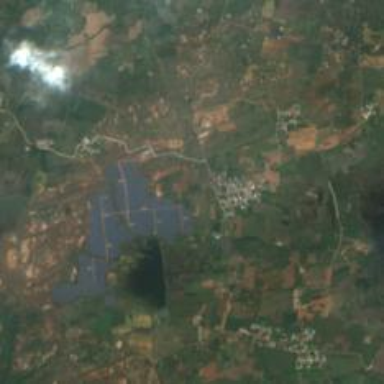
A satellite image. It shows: Industrial area with solar power plant using photovoltaic panels. The plant generates electricity. The area is enclosed by wall.